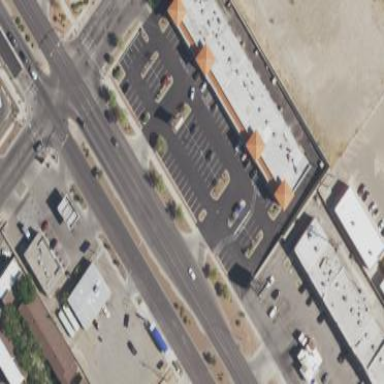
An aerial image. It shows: Commercial building.